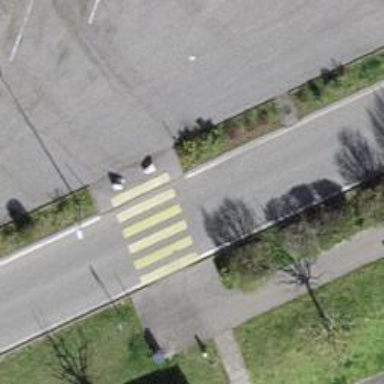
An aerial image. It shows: Uncontrolled road crossing.